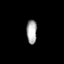
Tissue: skin
Cell type: Fibroblasts
Senescence score: 0.7621
Nuclear area (px): 240
Mean DAPI intensity: 169.867